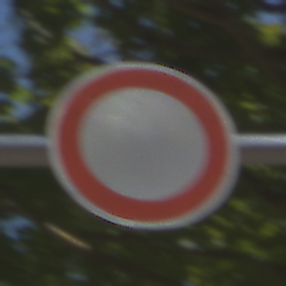
Verkehrszeichen: VerbotFahrzeugeAllerArt
Umgebung: Outdoor, RoadRail
Tageszeit: Midday
Wetter: Clear
Licht: Natural
Jahreszeit: NotSpecified
Kontrast: HighContrast